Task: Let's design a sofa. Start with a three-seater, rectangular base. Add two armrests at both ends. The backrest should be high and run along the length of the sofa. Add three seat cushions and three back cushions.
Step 192:
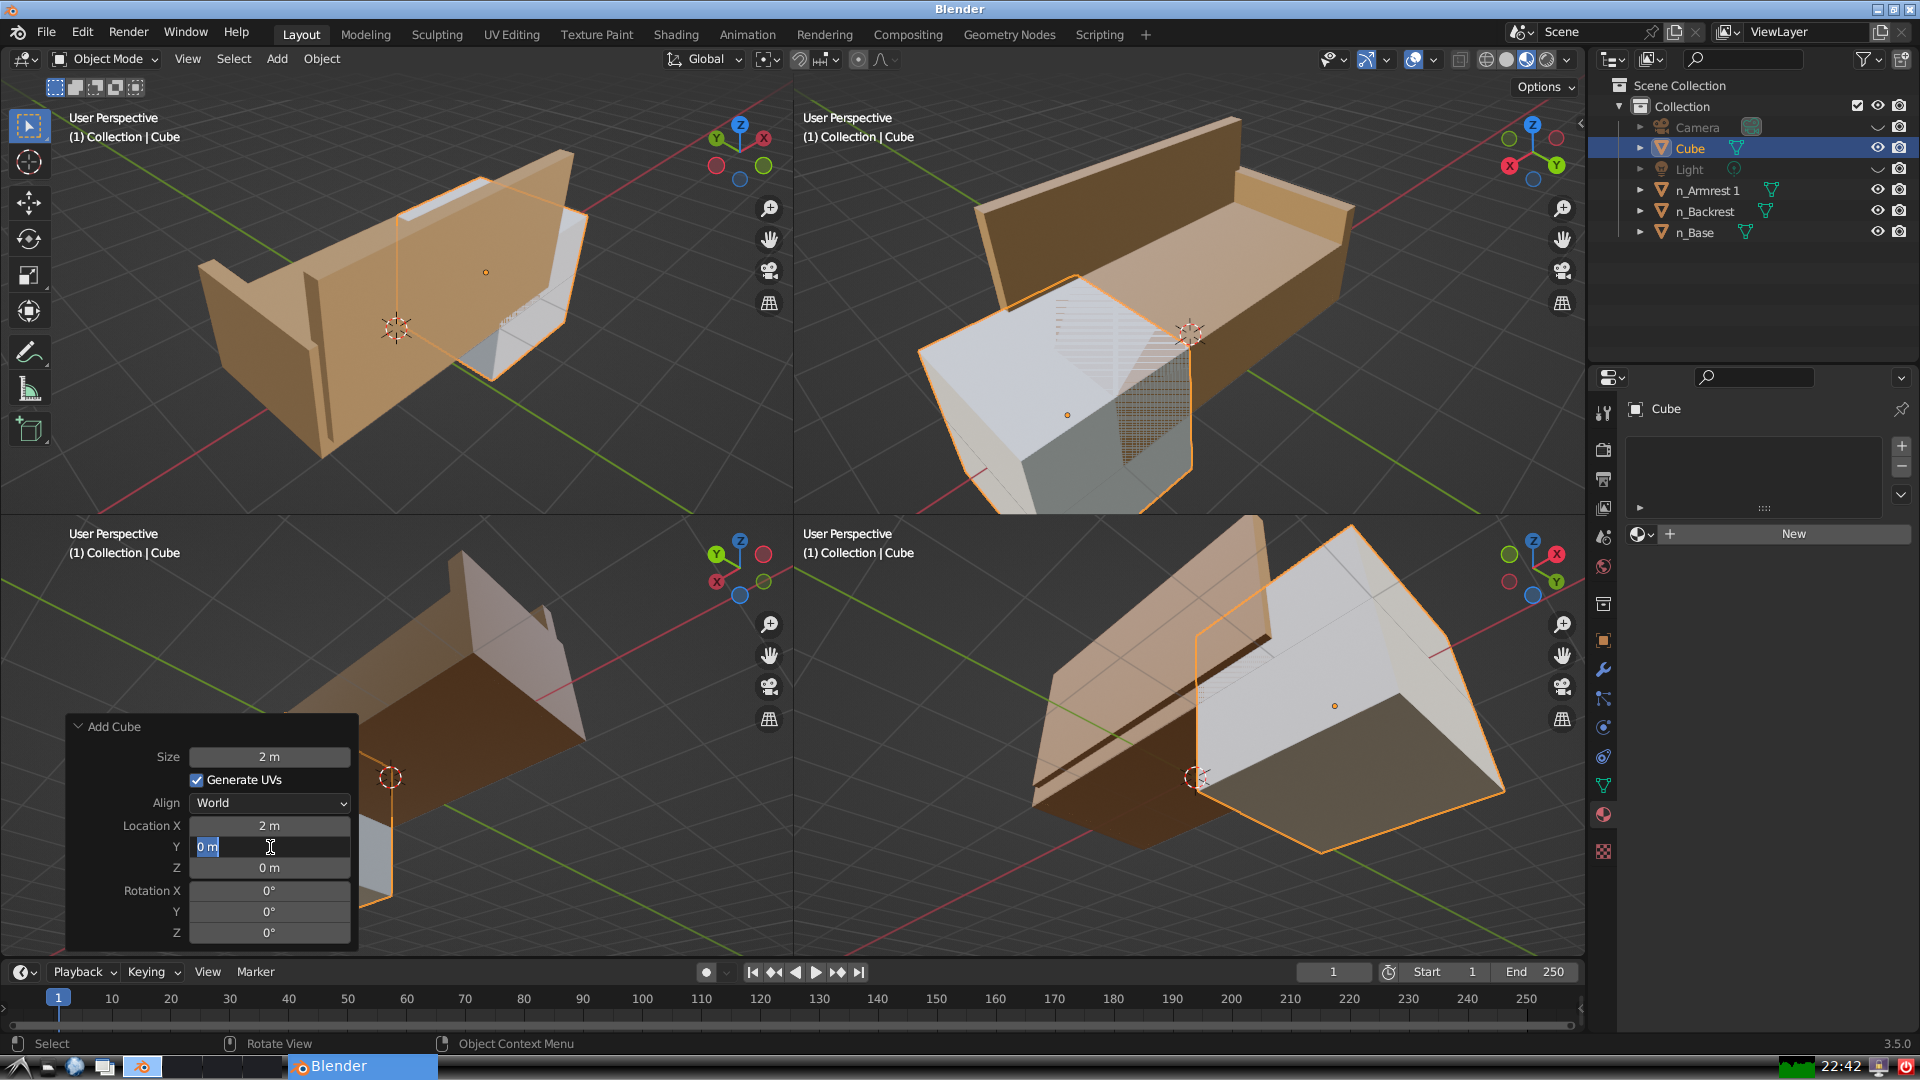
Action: input_text: 0